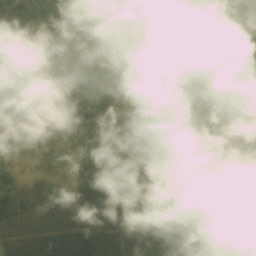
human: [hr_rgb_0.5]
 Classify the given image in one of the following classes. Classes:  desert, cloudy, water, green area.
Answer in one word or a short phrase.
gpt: cloudy